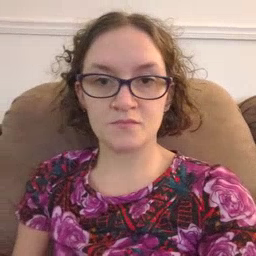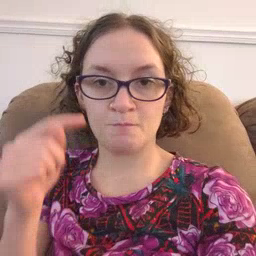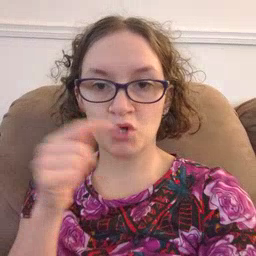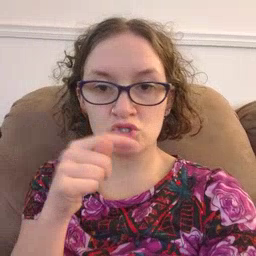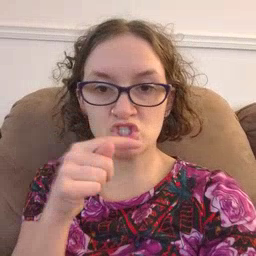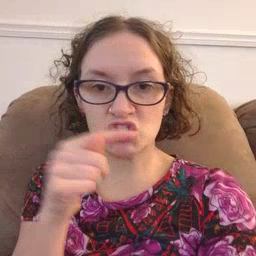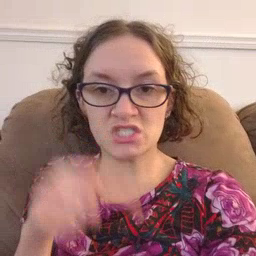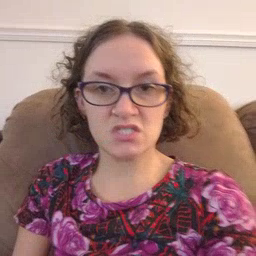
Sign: toothbrush